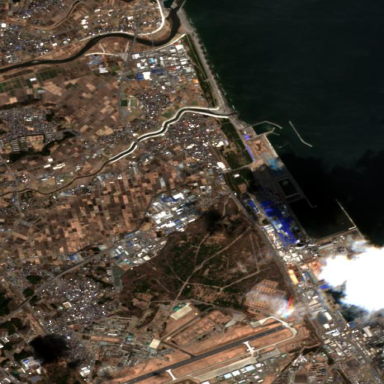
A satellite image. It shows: Industrial area with various works.